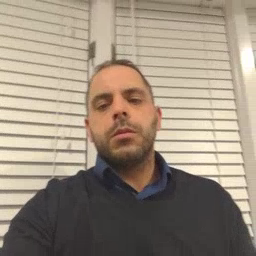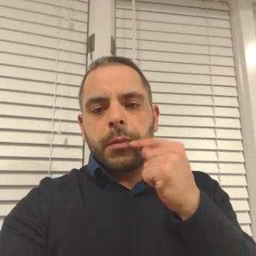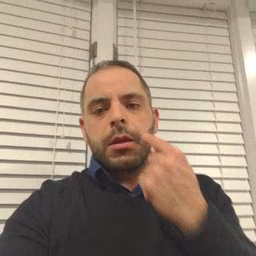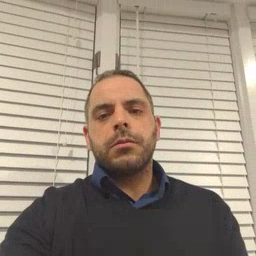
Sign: smile